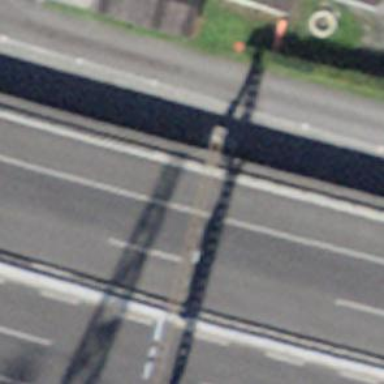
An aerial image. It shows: Gantry structure.